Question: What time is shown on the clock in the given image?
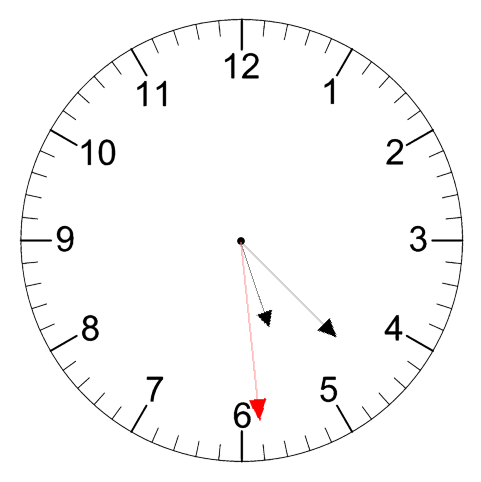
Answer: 05:22:29